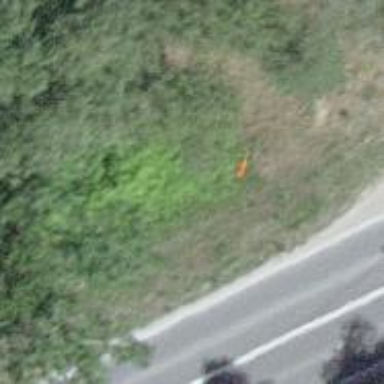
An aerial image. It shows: Pole with roof-covered pipeline marker.